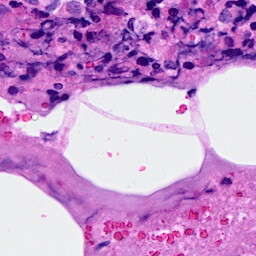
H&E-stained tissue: Breast